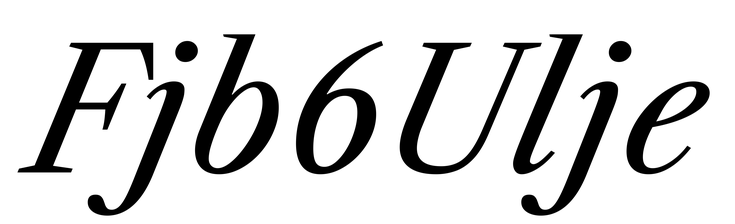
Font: LibreCaslonText-Italic_Italic